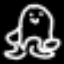
Label: frog